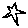
Label: star